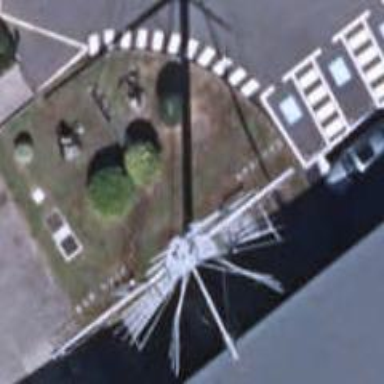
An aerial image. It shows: Flagpole structure.